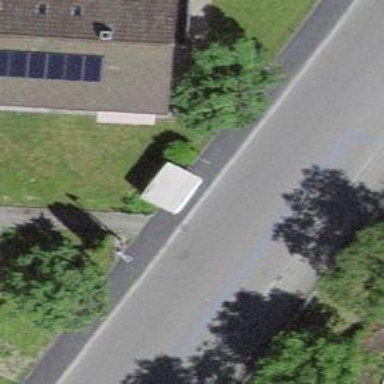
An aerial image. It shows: Bus stop with sheltered platform for public transport.